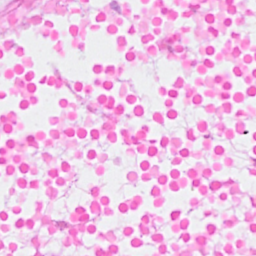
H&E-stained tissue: Breast